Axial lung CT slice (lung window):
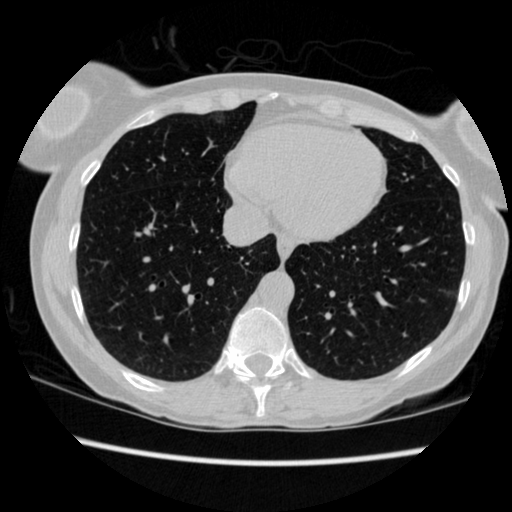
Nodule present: no